Question: I have protractor tests running with webdriver. The tests run, but the jasmine-reporter is not writing the output file.
protractor_conf.js:
'''
exports.config = {
// Do not start a Selenium Standalone sever - only run this using chrome.
//chromeOnly: true,
//chromeDriver: '../node_modules/protractor/selenium/chromedriver',
//we are using a standalone selenium server so give it the local address
seleniumAddress: 'http://0.0.0.0:4444/wd/hub',
//seleniumPort: 4444,
//seleniumServerJar: './selenium-server-standalone-2.42.2.jar',
// Capabilities to be passed to the webdriver instance.
capabilities: {
'browserName': 'chrome'
},
baseUrl: 'http://localhost:8000',
onPrepare: function () {
var jasmineReporters = require('jasmine-reporters');
var capsPromise = browser.getCapabilities();
capsPromise.then(function (caps) {
var browserName = caps.caps_.browserName.toUpperCase();
var browserVersion = caps.caps_.version;
var prePendStr = browserName + '-' + browserVersion + '-';
jasmine.getEnv().addReporter(new jasmineReporters.JUnitXmlReporter('test/test-results/protractor', true, true, prePendStr));
});
},
specs: ['test/protractor/**/*-spec.js'],
// Options to be passed to Jasmine-node.
jasmineNodeOpts: {
showColors: true,
isVerbose: true,
defaultTimeoutInterval: 30000
},
params: {
env: 'development',
homepageUrl: 'http://localhost:9000'
}
};
'''
Test output:
'''
/usr/local/bin/node --debug-brk=60603 --nolazy node_modules/protractor/lib/cli.js protractor_conf-dev.js
debugger listening on port 60603
Using the selenium server at http://0.0.0.0:4444/wd/hub
E2E: verify main page loads and correct items are there
when the main page loads, the content should be available - pass
Finished in 0.727 seconds
1 test, 1 assertion, 0 failures
Process finished with exit code 0
'''

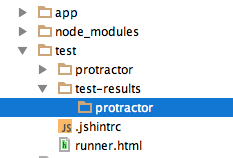
Answer: It looks a lot like you are trying to combine 'jasmine-reporters@2.0.0' with Protractor. Protractor currently supports Jasmine 1.x, not Jasmine 2.x. I suspect you want to use '~1.0.0' of jasmine-reporters. It also looks like you are trying to combine jasmine-reporters 1.x syntax with 2.x reporters.
- 'var jasmineReporters = require('jasmine-reporters');''new jasmineReporters.JUnitXmlReporter( /* ... */ );'- 'index.js''TypeError: undefined is not a function'-
Your code should look a lot more like this if you are using jasmine-reporters 1.x:
'''
require('jasmine-reporters');
jasmine.getEnv().addReporter(
new jasmine.JUnitXmlReporter('test/test-results/protractor', true, true, prePendStr)
);
'''